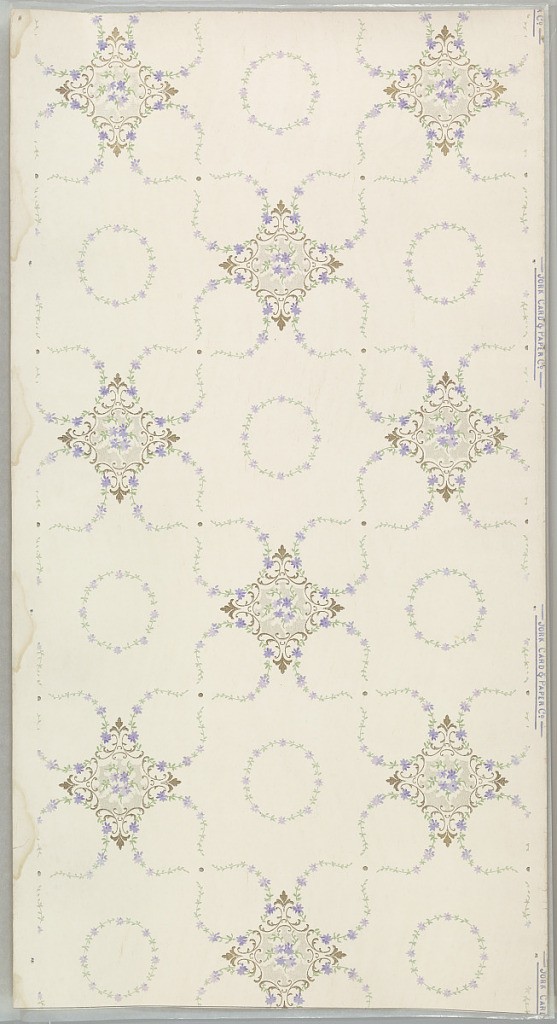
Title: Ceiling paper
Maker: York Card & Paper Co., 1891
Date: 1905–1915
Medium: Machine-printed paper, liquid mica
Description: Trellis pattern composed of circles and squares. The squares are filled with purple and gray flowers, while the circles and figure eight shapes are purple flowers and green foliage. Printed on an off-white ground.